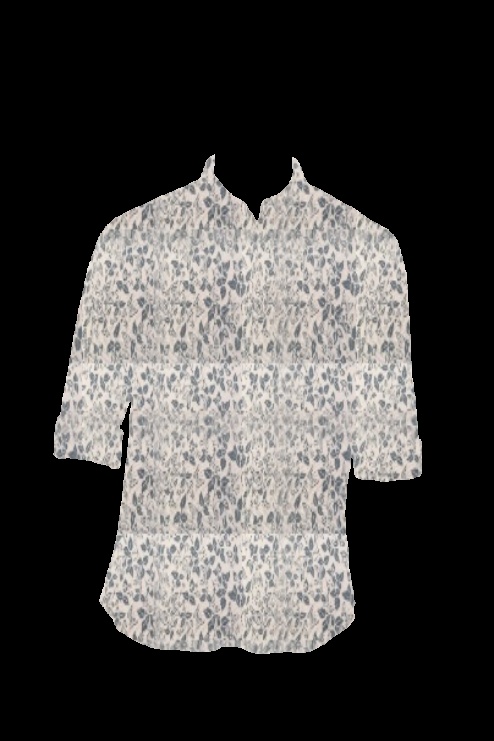
grey multi floral print tee